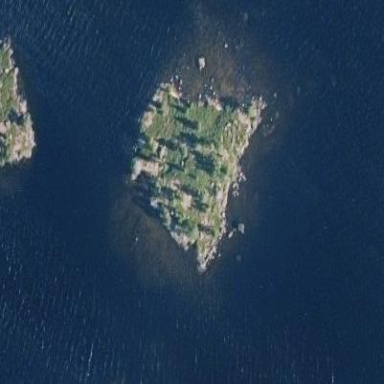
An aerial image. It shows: Islet.